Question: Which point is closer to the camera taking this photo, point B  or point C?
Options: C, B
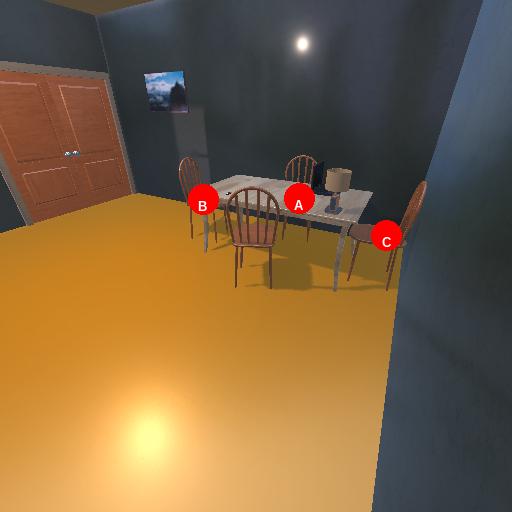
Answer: C